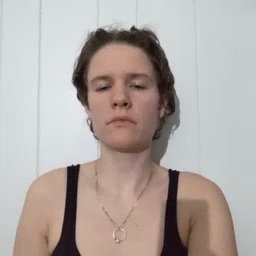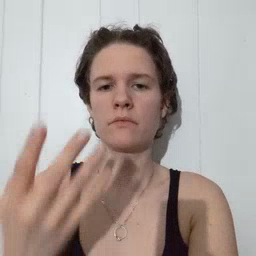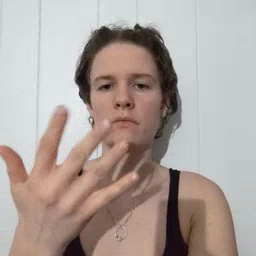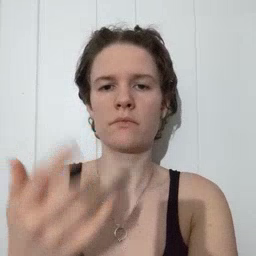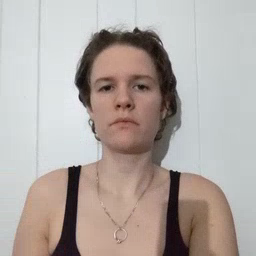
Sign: finger